Interaction volume radius: 5 \u00c5
Interaction volume height: 25 \u00c5
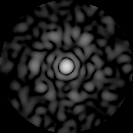
Disorder parameter: 0.811